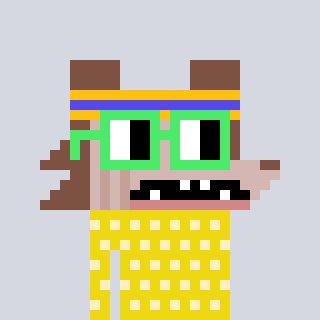
a pixel art character with square light green glasses, a werewolf-shaped head and a yellow-colored body on a cool background